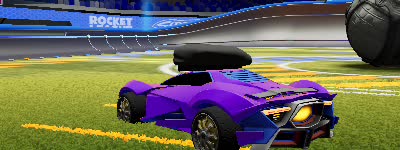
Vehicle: werewolf